Question: i have a problem with my HelloWorld example, Struts.
> type Status reportmessage /HS/index.jspdescription The requested resource (/HS/index.jsp) is not available.Code:
Hello.jsp
'''
<%@ page contentType="text/html; charset=UTF-8" %>
<%@ taglib prefix="s" uri="/struts-tags" %>
<html>
<head>
<title>Hello World</title>
</head>
<body>
Hello World <s:property value="name"/>
</body>
</html>
'''
index.jsp
'''
<%@ page language="java" contentType="text/html; charset=ISO-8859-1" pageEncoding="ISO-8859-1"%>
<%@ taglib prefix="s" uri="/struts-tags"%>
<!DOCTYPE html PUBLIC "-//W3C//DTD HTML 4.01 Transitional//EN"
"http://www.w3.org/TR/html4/loose.dtd">
<html>
<head>
<title>Insert title here</title>
</head>
<body>
<form action="hello">
<label for="name">Please enter your name</label><br/>
<input type="text" name="name"/>
<input type="submit" value="Say Hello"/>
</form>
</body>
</html>
'''
web.xml
'''
<?xml version="1.0" encoding="UTF-8"?>
<web-app xmlns:xsi="http://www.w3.org/2001/XMLSchema-instance"
xmlns="http://java.sun.com/xml/ns/javaee"
xmlns:web="http://java.sun.com/xml/ns/javaee/web-app_2_5.xsd"
xsi:schemaLocation="http://java.sun.com/xml/ns/javaee
http://java.sun.com/xml/ns/javaee/web-app_3_0.xsd"
id="WebApp_ID" version="3.0">
<display-name>Struts 2</display-name>
<welcome-file-list>
<welcome-file>index.jsp</welcome-file>
</welcome-file-list>
<filter>
<filter-name>struts2</filter-name>
<filter-class>org.apache.struts2.dispatcher.FilterDispatcher</filter-class>
</filter>
<filter-mapping>
<filter-name>struts2</filter-name>
<url-pattern>/*</url-pattern>
</filter-mapping>
</web-app>
'''
struts.xml
'''
<?xml version="1.0" encoding="UTF-8"?> <!DOCTYPE struts PUBLIC "-//Apache Software Foundation//DTD Struts Configuration 2.0//EN" "http://struts.apache.org/dtds/struts-2.0.dtd">
<struts>
<constant name="struts.devMode" value="true" />
<package name="helloworld" extends="struts-default">
<action name="hello" class="com.tutorial.HelloAction" method="execute">
<result name="success">/Hello.jsp</result>
</action>
</package>
</struts>
'''
HelloAction.java
'''
package com.tutorial;
public class HelloAction{
private String name;
public String execute() throws Exception{
return "success";
}
public String getName(){
return name;
}
public void setName(String name){
this.name = name;
}
}
'''
struts.xml is in - WEB-INF/classes
Hello.jsp , index.jsp and web.xml are in WebContent
Please help me. Thank you :)

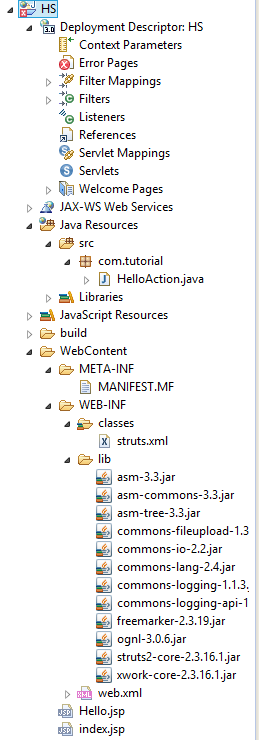
Answer: '''
The requested resource (/HS/index.jsp) is not available.
'''
The index.jsp should always be at the root of the WEB-INF directory. Try to put it there and give a try.